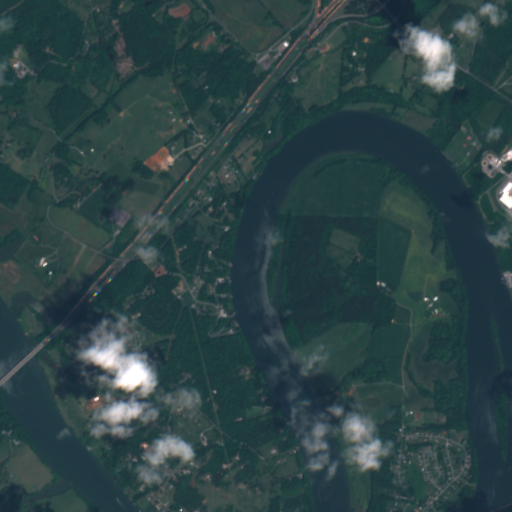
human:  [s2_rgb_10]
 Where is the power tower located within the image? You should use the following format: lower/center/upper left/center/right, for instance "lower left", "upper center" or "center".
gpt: The power tower is located in the lower right of the image.
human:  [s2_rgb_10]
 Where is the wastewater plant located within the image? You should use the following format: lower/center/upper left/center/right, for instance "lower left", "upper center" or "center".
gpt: The wastewater plant is located in the lower right of the image.
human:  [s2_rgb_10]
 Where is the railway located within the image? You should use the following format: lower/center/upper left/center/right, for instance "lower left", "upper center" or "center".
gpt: The railway is located in the lower right of the image.
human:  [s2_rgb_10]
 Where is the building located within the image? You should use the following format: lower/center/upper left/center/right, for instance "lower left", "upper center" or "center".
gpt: There is no building in the image.